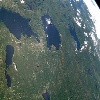
Label: land